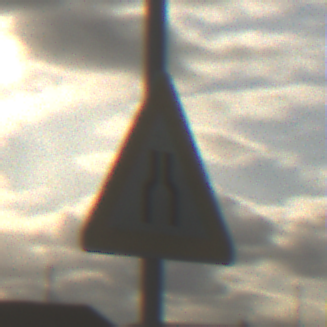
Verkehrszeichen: VerengteFahrbahn
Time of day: SunriseSunset
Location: Outdoor (RoadRail)
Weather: PartlyCloudy
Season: NotSpecified
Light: Natural